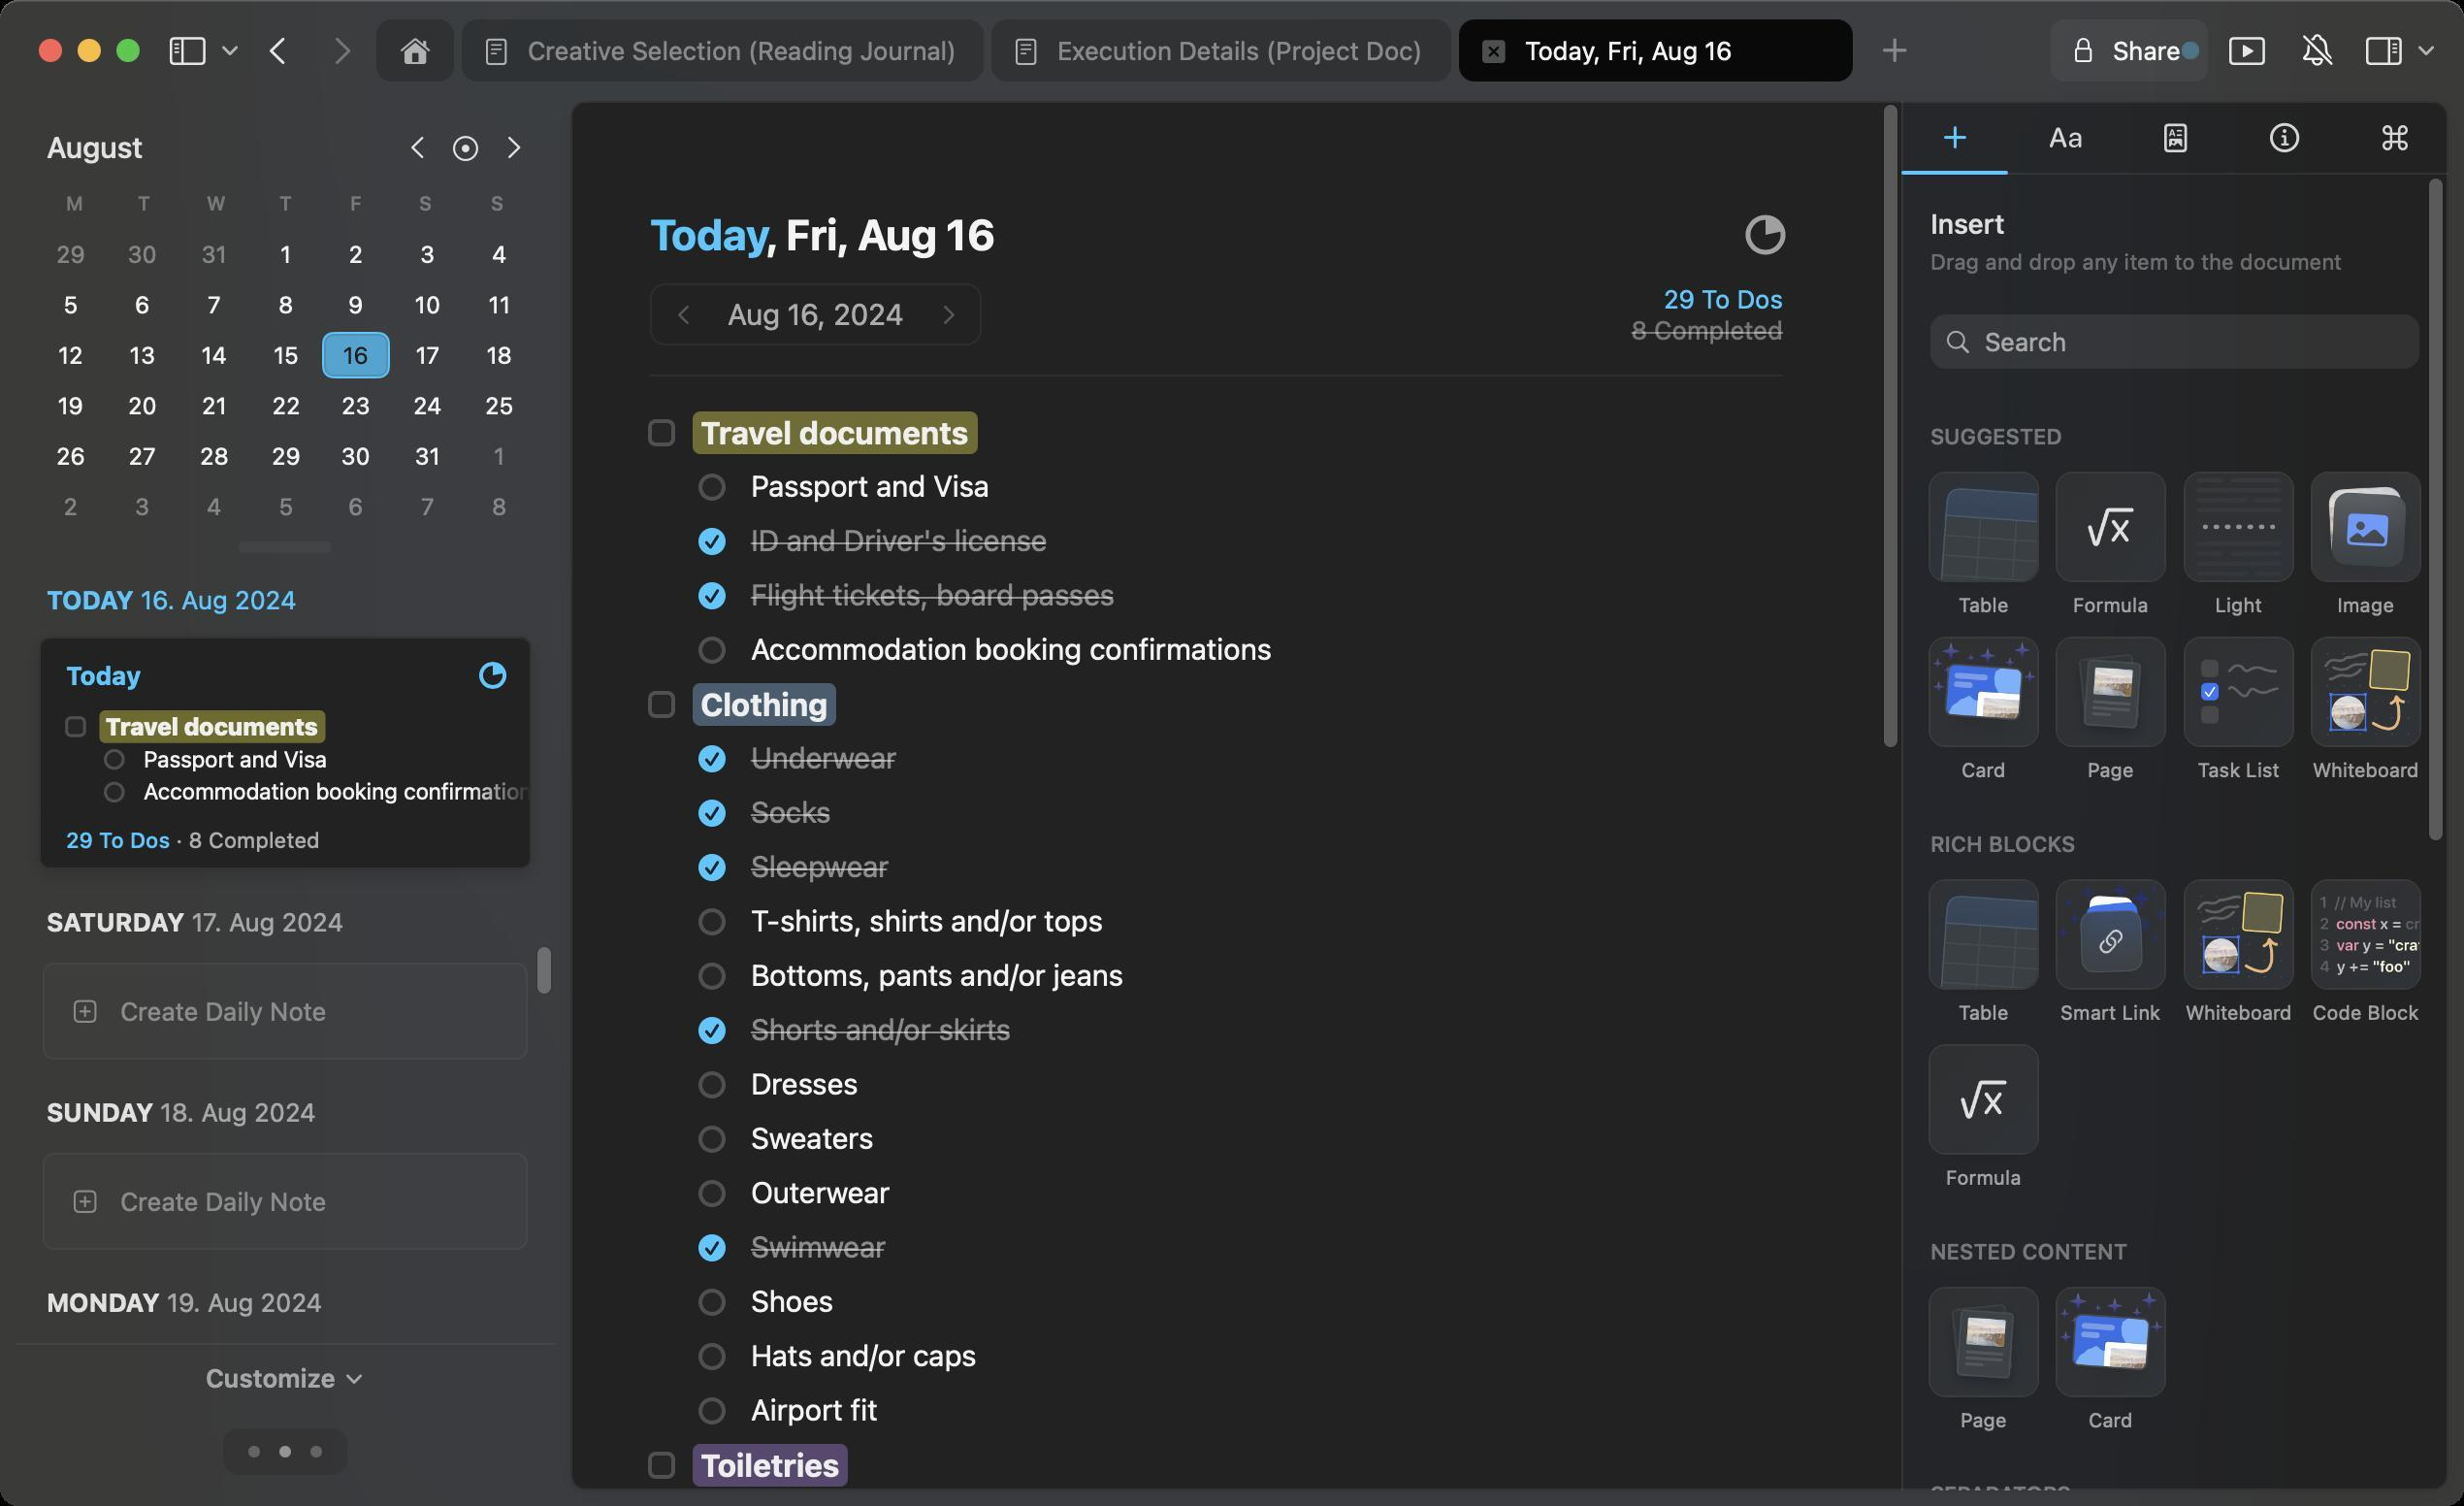
Accessibility tree:
{"name": "2024.08.16", "role": "AXWindow", "description": null, "role_description": "standard window", "value": null, "position": "349.00;84.00", "size": "1270;776", "children": [{"name": null, "role": "AXGroup", "description": null, "role_description": "group", "value": null, "position": "0.00;0.00", "size": "1270;776", "children": [{"name": null, "role": "AXGroup", "description": null, "role_description": "group", "value": null, "position": "0.00;0.00", "size": "1270;776", "children": [{"name": null, "role": "AXButton", "description": null, "role_description": "button", "value": null, "position": "111.00;10.00", "size": "15;32", "children": []}, {"name": null, "role": "AXStaticText", "description": "Creative Selection (Reading Journal)", "role_description": "text", "value": null, "position": "272.00;10.00", "size": "237;32", "children": []}, {"name": null, "role": "AXStaticText", "description": "Execution Details (Project Doc)", "role_description": "text", "value": null, "position": "545.00;10.00", "size": "205;32", "children": []}, {"name": null, "role": "AXStaticText", "description": "Today, Fri, Aug 16", "role_description": "text", "value": null, "position": "786.00;10.00", "size": "139;32", "children": []}, {"name": null, "role": "AXStaticText", "description": "Share", "role_description": "text", "value": null, "position": "1089.00;10.00", "size": "35;32", "children": []}, {"name": null, "role": "AXButton", "description": null, "role_description": "button", "value": null, "position": "1243.00;10.00", "size": "15;32", "children": []}, {"name": null, "role": "AXStaticText", "description": "August", "role_description": "text", "value": null, "position": "24.00;60.00", "size": "50;32", "children": []}, {"name": null, "role": "AXGroup", "description": null, "role_description": "group", "value": null, "position": "294.00;52.00", "size": "968;716", "children": [{"name": null, "role": "AXStaticText", "description": "Today, Fri, Aug 16", "role_description": "text", "value": null, "position": "335.00;108.00", "size": "178;26", "children": []}, {"name": null, "role": "AXStaticText", "description": "Aug 16, 2024", "role_description": "text", "value": null, "position": "375.00;150.00", "size": "91;24", "children": []}, {"name": null, "role": "AXStaticText", "description": "29 To Dos 8 Completed", "role_description": "text", "value": null, "position": "840.00;146.00", "size": "79;32", "children": []}, {"name": null, "role": "AXStaticText", "description": "Insert", "role_description": "text", "value": null, "position": "995.00;106.00", "size": "252;18", "children": []}, {"name": null, "role": "AXStaticText", "description": "Drag and drop any item to the document", "role_description": "text", "value": null, "position": "995.00;128.00", "size": "252;14", "children": []}, {"name": null, "role": "AXTextField", "description": null, "role_description": "text field", "value": "", "position": "995.00;162.00", "size": "252;28", "children": []}, {"name": null, "role": "AXGroup", "description": null, "role_description": "collection", "value": null, "position": "981.00;202.00", "size": "280;1223", "children": [{"name": null, "role": "AXStaticText", "description": "SUGGESTED", "role_description": "text", "value": null, "position": "995.00;218.00", "size": "252;14", "children": []}, {"name": null, "role": "AXGroup", "description": null, "role_description": "group", "value": null, "position": "995.00;244.00", "size": "55;77", "children": [{"name": null, "role": "AXStaticText", "description": "Table", "role_description": "text", "value": null, "position": "995.00;303.00", "size": "55;18", "children": []}]}, {"name": null, "role": "AXGroup", "description": null, "role_description": "group", "value": null, "position": "1060.50;244.00", "size": "55;77", "children": [{"name": null, "role": "AXStaticText", "description": "Formula", "role_description": "text", "value": null, "position": "1060.50;303.00", "size": "55;18", "children": []}]}, {"name": null, "role": "AXGroup", "description": null, "role_description": "group", "value": null, "position": "1126.50;244.00", "size": "55;77", "children": [{"name": null, "role": "AXStaticText", "description": "Light", "role_description": "text", "value": null, "position": "1126.50;303.00", "size": "55;18", "children": []}]}, {"name": null, "role": "AXGroup", "description": null, "role_description": "group", "value": null, "position": "1192.00;244.00", "size": "55;77", "children": [{"name": null, "role": "AXStaticText", "description": "Image", "role_description": "text", "value": null, "position": "1192.00;303.00", "size": "55;18", "children": []}]}, {"name": null, "role": "AXGroup", "description": null, "role_description": "group", "value": null, "position": "995.00;329.00", "size": "55;77", "children": [{"name": null, "role": "AXStaticText", "description": "Card", "role_description": "text", "value": null, "position": "995.00;388.00", "size": "55;18", "children": []}]}, {"name": null, "role": "AXGroup", "description": null, "role_description": "group", "value": null, "position": "1060.50;329.00", "size": "55;77", "children": [{"name": null, "role": "AXStaticText", "description": "Page", "role_description": "text", "value": null, "position": "1060.50;388.00", "size": "55;18", "children": []}]}, {"name": null, "role": "AXGroup", "description": null, "role_description": "group", "value": null, "position": "1126.50;329.00", "size": "55;77", "children": [{"name": null, "role": "AXStaticText", "description": "Task List", "role_description": "text", "value": null, "position": "1126.50;388.00", "size": "55;18", "children": []}]}, {"name": null, "role": "AXGroup", "description": null, "role_description": "group", "value": null, "position": "1192.00;329.00", "size": "55;77", "children": [{"name": null, "role": "AXStaticText", "description": "Whiteboard", "role_description": "text", "value": null, "position": "1192.00;388.00", "size": "55;18", "children": []}]}, {"name": null, "role": "AXStaticText", "description": "RICH BLOCKS", "role_description": "text", "value": null, "position": "995.00;428.00", "size": "252;14", "children": []}, {"name": null, "role": "AXGroup", "description": null, "role_description": "group", "value": null, "position": "995.00;454.00", "size": "55;77", "children": [{"name": null, "role": "AXStaticText", "description": "Table", "role_description": "text", "value": null, "position": "995.00;513.00", "size": "55;18", "children": []}]}, {"name": null, "role": "AXGroup", "description": null, "role_description": "group", "value": null, "position": "1060.50;454.00", "size": "55;77", "children": [{"name": null, "role": "AXStaticText", "description": "Smart Link", "role_description": "text", "value": null, "position": "1060.50;513.00", "size": "55;18", "children": []}]}, {"name": null, "role": "AXGroup", "description": null, "role_description": "group", "value": null, "position": "1126.50;454.00", "size": "55;77", "children": [{"name": null, "role": "AXStaticText", "description": "Whiteboard", "role_description": "text", "value": null, "position": "1126.50;513.00", "size": "55;18", "children": []}]}, {"name": null, "role": "AXGroup", "description": null, "role_description": "group", "value": null, "position": "1192.00;454.00", "size": "55;77", "children": [{"name": null, "role": "AXStaticText", "description": "Code Block", "role_description": "text", "value": null, "position": "1192.00;513.00", "size": "55;18", "children": []}]}, {"name": null, "role": "AXGroup", "description": null, "role_description": "group", "value": null, "position": "995.00;539.00", "size": "55;77", "children": [{"name": null, "role": "AXStaticText", "description": "Formula", "role_description": "text", "value": null, "position": "995.00;598.00", "size": "55;18", "children": []}]}, {"name": null, "role": "AXStaticText", "description": "NESTED CONTENT", "role_description": "text", "value": null, "position": "995.00;638.00", "size": "252;14", "children": []}, {"name": null, "role": "AXGroup", "description": null, "role_description": "group", "value": null, "position": "995.00;664.00", "size": "55;77", "children": [{"name": null, "role": "AXStaticText", "description": "Page", "role_description": "text", "value": null, "position": "995.00;723.00", "size": "55;18", "children": []}]}, {"name": null, "role": "AXGroup", "description": null, "role_description": "group", "value": null, "position": "1060.50;664.00", "size": "55;77", "children": [{"name": null, "role": "AXStaticText", "description": "Card", "role_description": "text", "value": null, "position": "1060.50;723.00", "size": "55;18", "children": []}]}, {"name": null, "role": "AXStaticText", "description": "SEPARATORS", "role_description": "text", "value": null, "position": "995.00;763.00", "size": "252;14", "children": []}, {"name": null, "role": "AXGroup", "description": null, "role_description": "group", "value": null, "position": "995.00;789.00", "size": "55;77", "children": [{"name": null, "role": "AXStaticText", "description": "Extralight", "role_description": "text", "value": null, "position": "995.00;848.00", "size": "55;18", "children": []}]}, {"name": null, "role": "AXGroup", "description": null, "role_description": "group", "value": null, "position": "1060.50;789.00", "size": "55;77", "children": [{"name": null, "role": "AXStaticText", "description": "Light", "role_description": "text", "value": null, "position": "1060.50;848.00", "size": "55;18", "children": []}]}, {"name": null, "role": "AXGroup", "description": null, "role_description": "group", "value": null, "position": "1126.50;789.00", "size": "55;77", "children": [{"name": null, "role": "AXStaticText", "description": "Regular", "role_description": "text", "value": null, "position": "1126.50;848.00", "size": "55;18", "children": []}]}, {"name": null, "role": "AXGroup", "description": null, "role_description": "group", "value": null, "position": "1192.00;789.00", "size": "55;77", "children": [{"name": null, "role": "AXStaticText", "description": "Strong", "role_description": "text", "value": null, "position": "1192.00;848.00", "size": "55;18", "children": []}]}, {"name": null, "role": "AXGroup", "description": null, "role_description": "group", "value": null, "position": "995.00;874.00", "size": "55;77", "children": [{"name": null, "role": "AXStaticText", "description": "Page Break", "role_description": "text", "value": null, "position": "995.00;933.00", "size": "55;18", "children": []}]}, {"name": null, "role": "AXStaticText", "description": "MEDIA", "role_description": "text", "value": null, "position": "995.00;973.00", "size": "252;14", "children": []}, {"name": null, "role": "AXGroup", "description": null, "role_description": "group", "value": null, "position": "995.00;999.00", "size": "55;77", "children": [{"name": null, "role": "AXStaticText", "description": "Image", "role_description": "text", "value": null, "position": "995.00;1058.00", "size": "55;18", "children": []}]}, {"name": null, "role": "AXGroup", "description": null, "role_description": "group", "value": null, "position": "1060.50;999.00", "size": "55;77", "children": [{"name": null, "role": "AXStaticText", "description": "Unsplash", "role_description": "text", "value": null, "position": "1060.50;1058.00", "size": "55;18", "children": []}]}, {"name": null, "role": "AXGroup", "description": null, "role_description": "group", "value": null, "position": "1126.50;999.00", "size": "55;77", "children": [{"name": null, "role": "AXStaticText", "description": "File", "role_description": "text", "value": null, "position": "1126.50;1058.00", "size": "55;18", "children": []}]}, {"name": null, "role": "AXStaticText", "description": "LISTS", "role_description": "text", "value": null, "position": "995.00;1098.00", "size": "252;14", "children": []}, {"name": null, "role": "AXGroup", "description": null, "role_description": "group", "value": null, "position": "995.00;1124.00", "size": "55;77", "children": [{"name": null, "role": "AXStaticText", "description": "Bullet List", "role_description": "text", "value": null, "position": "995.00;1183.00", "size": "55;18", "children": []}]}, {"name": null, "role": "AXGroup", "description": null, "role_description": "group", "value": null, "position": "1060.50;1124.00", "size": "55;77", "children": [{"name": null, "role": "AXStaticText", "description": "Task List", "role_description": "text", "value": null, "position": "1060.50;1183.00", "size": "55;18", "children": []}]}, {"name": null, "role": "AXGroup", "description": null, "role_description": "group", "value": null, "position": "1126.50;1124.00", "size": "55;77", "children": [{"name": null, "role": "AXStaticText", "description": "Toggle List", "role_description": "text", "value": null, "position": "1126.50;1183.00", "size": "55;18", "children": []}]}, {"name": null, "role": "AXGroup", "description": null, "role_description": "group", "value": null, "position": "1192.00;1124.00", "size": "55;77", "children": [{"name": null, "role": "AXStaticText", "description": "Numbered List", "role_description": "text", "value": null, "position": "1192.00;1183.00", "size": "55;18", "children": []}]}, {"name": null, "role": "AXStaticText", "description": "TEXT STYLES", "role_description": "text", "value": null, "position": "995.00;1223.00", "size": "252;14", "children": []}, {"name": null, "role": "AXGroup", "description": null, "role_description": "group", "value": null, "position": "995.00;1249.00", "size": "55;77", "children": [{"name": null, "role": "AXStaticText", "description": "Title", "role_description": "text", "value": null, "position": "995.00;1308.00", "size": "55;18", "children": []}]}, {"name": null, "role": "AXGroup", "description": null, "role_description": "group", "value": null, "position": "1060.50;1249.00", "size": "55;77", "children": [{"name": null, "role": "AXStaticText", "description": "Subtitle", "role_description": "text", "value": null, "position": "1060.50;1308.00", "size": "55;18", "children": []}]}, {"name": null, "role": "AXGroup", "description": null, "role_description": "group", "value": null, "position": "1126.50;1249.00", "size": "55;77", "children": [{"name": null, "role": "AXStaticText", "description": "Heading", "role_description": "text", "value": null, "position": "1126.50;1308.00", "size": "55;18", "children": []}]}, {"name": null, "role": "AXGroup", "description": null, "role_description": "group", "value": null, "position": "1192.00;1249.00", "size": "55;77", "children": [{"name": null, "role": "AXStaticText", "description": "Strong", "role_description": "text", "value": null, "position": "1192.00;1308.00", "size": "55;18", "children": []}]}, {"name": null, "role": "AXGroup", "description": null, "role_description": "group", "value": null, "position": "995.00;1334.00", "size": "55;77", "children": [{"name": null, "role": "AXStaticText", "description": "Body", "role_description": "text", "value": null, "position": "995.00;1393.00", "size": "55;18", "children": []}]}, {"name": null, "role": "AXGroup", "description": null, "role_description": "group", "value": null, "position": "1060.50;1334.00", "size": "55;77", "children": [{"name": null, "role": "AXStaticText", "description": "Caption", "role_description": "text", "value": null, "position": "1060.50;1393.00", "size": "55;18", "children": []}]}]}]}, {"name": null, "role": "AXStaticText", "description": "Today, Fri, Aug 16", "role_description": "text", "value": null, "position": "352.00;73.00", "size": "212;16", "children": []}, {"name": null, "role": "AXStaticText", "description": "M", "role_description": "text", "value": null, "position": "20.00;92.00", "size": "37;26", "children": []}, {"name": null, "role": "AXStaticText", "description": "T", "role_description": "text", "value": null, "position": "56.00;92.00", "size": "37;26", "children": []}, {"name": null, "role": "AXStaticText", "description": "W", "role_description": "text", "value": null, "position": "93.00;92.00", "size": "37;26", "children": []}, {"name": null, "role": "AXStaticText", "description": "T", "role_description": "text", "value": null, "position": "129.00;92.00", "size": "37;26", "children": []}, {"name": null, "role": "AXStaticText", "description": "F", "role_description": "text", "value": null, "position": "165.00;92.00", "size": "37;26", "children": []}, {"name": null, "role": "AXStaticText", "description": "S", "role_description": "text", "value": null, "position": "201.00;92.00", "size": "37;26", "children": []}, {"name": null, "role": "AXStaticText", "description": "S", "role_description": "text", "value": null, "position": "238.00;92.00", "size": "37;26", "children": []}, {"name": null, "role": "AXStaticText", "description": "29", "role_description": "text", "value": null, "position": "19.00;119.00", "size": "35;24", "children": []}, {"name": null, "role": "AXStaticText", "description": "30", "role_description": "text", "value": null, "position": "56.00;119.00", "size": "35;24", "children": []}, {"name": null, "role": "AXStaticText", "description": "31", "role_description": "text", "value": null, "position": "93.00;119.00", "size": "35;24", "children": []}, {"name": null, "role": "AXStaticText", "description": "1", "role_description": "text", "value": null, "position": "130.00;119.00", "size": "35;24", "children": []}, {"name": null, "role": "AXStaticText", "description": "2", "role_description": "text", "value": null, "position": "166.00;119.00", "size": "35;24", "children": []}, {"name": null, "role": "AXStaticText", "description": "3", "role_description": "text", "value": null, "position": "203.00;119.00", "size": "35;24", "children": []}, {"name": null, "role": "AXStaticText", "description": "4", "role_description": "text", "value": null, "position": "240.00;119.00", "size": "35;24", "children": []}, {"name": null, "role": "AXStaticText", "description": "5", "role_description": "text", "value": null, "position": "19.00;145.00", "size": "35;24", "children": []}, {"name": null, "role": "AXStaticText", "description": "6", "role_description": "text", "value": null, "position": "56.00;145.00", "size": "35;24", "children": []}, {"name": null, "role": "AXStaticText", "description": "7", "role_description": "text", "value": null, "position": "93.00;145.00", "size": "35;24", "children": []}, {"name": null, "role": "AXStaticText", "description": "8", "role_description": "text", "value": null, "position": "130.00;145.00", "size": "35;24", "children": []}, {"name": null, "role": "AXStaticText", "description": "9", "role_description": "text", "value": null, "position": "166.00;145.00", "size": "35;24", "children": []}, {"name": null, "role": "AXStaticText", "description": "10", "role_description": "text", "value": null, "position": "203.00;145.00", "size": "35;24", "children": []}, {"name": null, "role": "AXStaticText", "description": "11", "role_description": "text", "value": null, "position": "240.00;145.00", "size": "35;24", "children": []}, {"name": null, "role": "AXStaticText", "description": "12", "role_description": "text", "value": null, "position": "19.00;171.00", "size": "35;24", "children": []}, {"name": null, "role": "AXStaticText", "description": "13", "role_description": "text", "value": null, "position": "56.00;171.00", "size": "35;24", "children": []}, {"name": null, "role": "AXStaticText", "description": "14", "role_description": "text", "value": null, "position": "93.00;171.00", "size": "35;24", "children": []}, {"name": null, "role": "AXStaticText", "description": "15", "role_description": "text", "value": null, "position": "130.00;171.00", "size": "35;24", "children": []}, {"name": null, "role": "AXStaticText", "description": "16", "role_description": "text", "value": null, "position": "166.00;171.00", "size": "35;24", "children": []}, {"name": null, "role": "AXStaticText", "description": "17", "role_description": "text", "value": null, "position": "203.00;171.00", "size": "35;24", "children": []}, {"name": null, "role": "AXStaticText", "description": "18", "role_description": "text", "value": null, "position": "240.00;171.00", "size": "35;24", "children": []}, {"name": null, "role": "AXStaticText", "description": "19", "role_description": "text", "value": null, "position": "19.00;197.00", "size": "35;24", "children": []}, {"name": null, "role": "AXStaticText", "description": "20", "role_description": "text", "value": null, "position": "56.00;197.00", "size": "35;24", "children": []}, {"name": null, "role": "AXStaticText", "description": "21", "role_description": "text", "value": null, "position": "93.00;197.00", "size": "35;24", "children": []}, {"name": null, "role": "AXStaticText", "description": "22", "role_description": "text", "value": null, "position": "130.00;197.00", "size": "35;24", "children": []}, {"name": null, "role": "AXStaticText", "description": "23", "role_description": "text", "value": null, "position": "166.00;197.00", "size": "35;24", "children": []}, {"name": null, "role": "AXStaticText", "description": "24", "role_description": "text", "value": null, "position": "203.00;197.00", "size": "35;24", "children": []}, {"name": null, "role": "AXStaticText", "description": "25", "role_description": "text", "value": null, "position": "240.00;197.00", "size": "35;24", "children": []}, {"name": null, "role": "AXStaticText", "description": "26", "role_description": "text", "value": null, "position": "19.00;223.00", "size": "35;24", "children": []}, {"name": null, "role": "AXStaticText", "description": "27", "role_description": "text", "value": null, "position": "56.00;223.00", "size": "35;24", "children": []}, {"name": null, "role": "AXStaticText", "description": "28", "role_description": "text", "value": null, "position": "93.00;223.00", "size": "35;24", "children": []}, {"name": null, "role": "AXStaticText", "description": "29", "role_description": "text", "value": null, "position": "130.00;223.00", "size": "35;24", "children": []}, {"name": null, "role": "AXStaticText", "description": "30", "role_description": "text", "value": null, "position": "166.00;223.00", "size": "35;24", "children": []}, {"name": null, "role": "AXStaticText", "description": "31", "role_description": "text", "value": null, "position": "203.00;223.00", "size": "35;24", "children": []}, {"name": null, "role": "AXStaticText", "description": "1", "role_description": "text", "value": null, "position": "240.00;223.00", "size": "35;24", "children": []}, {"name": null, "role": "AXStaticText", "description": "2", "role_description": "text", "value": null, "position": "19.00;249.00", "size": "35;24", "children": []}, {"name": null, "role": "AXStaticText", "description": "3", "role_description": "text", "value": null, "position": "56.00;249.00", "size": "35;24", "children": []}, {"name": null, "role": "AXStaticText", "description": "4", "role_description": "text", "value": null, "position": "93.00;249.00", "size": "35;24", "children": []}, {"name": null, "role": "AXStaticText", "description": "5", "role_description": "text", "value": null, "position": "130.00;249.00", "size": "35;24", "children": []}, {"name": null, "role": "AXStaticText", "description": "6", "role_description": "text", "value": null, "position": "166.00;249.00", "size": "35;24", "children": []}, {"name": null, "role": "AXStaticText", "description": "7", "role_description": "text", "value": null, "position": "203.00;249.00", "size": "35;24", "children": []}, {"name": null, "role": "AXStaticText", "description": "8", "role_description": "text", "value": null, "position": "240.00;249.00", "size": "35;24", "children": []}, {"name": null, "role": "AXStaticText", "description": "A few minutes ago", "role_description": "text", "value": null, "position": "352.00;92.00", "size": "212;15", "children": []}, {"name": null, "role": "AXTabGroup", "description": null, "role_description": "tab group", "value": null, "position": "314.00;132.00", "size": "254;28", "children": [{"name": null, "role": "AXRadioButton", "description": "List", "role_description": "tab", "value": 0, "position": "314.00;132.00", "size": "62;28", "children": []}, {"name": null, "role": "AXRadioButton", "description": "selected", "role_description": "tab", "value": 1, "position": "377.00;132.00", "size": "63;28", "children": []}, {"name": null, "role": "AXRadioButton", "description": "attachements", "role_description": "tab", "value": 0, "position": "441.00;132.00", "size": "62;28", "children": []}, {"name": null, "role": "AXRadioButton", "description": "search document", "role_description": "tab", "value": 0, "position": "504.00;132.00", "size": "64;28", "children": []}]}, {"name": null, "role": "AXStaticText", "description": "Tasks", "role_description": "text", "value": null, "position": "316.00;176.00", "size": "224;16", "children": []}, {"name": null, "role": "AXButton", "description": null, "role_description": "button", "value": null, "position": "542.00;176.00", "size": "24;16", "children": []}, {"name": null, "role": "AXGroup", "description": null, "role_description": "collection", "value": null, "position": "294.00;200.00", "size": "286;576", "children": [{"name": null, "role": "AXGroup", "description": null, "role_description": "group", "value": null, "position": "308.00;200.00", "size": "262;48", "children": [{"name": null, "role": "AXStaticText", "description": "Today, Fri, Aug 16", "role_description": "text", "value": null, "position": "316.00;211.00", "size": "110;22", "children": []}]}, {"name": null, "role": "AXGroup", "description": null, "role_description": "group", "value": null, "position": "308.00;248.00", "size": "262;28", "children": [{"name": null, "role": "AXStaticText", "description": "Travel documents", "role_description": "text", "value": null, "position": "340.00;248.00", "size": "222;28", "children": []}]}, {"name": null, "role": "AXGroup", "description": null, "role_description": "group", "value": null, "position": "308.00;276.00", "size": "262;28", "children": [{"name": null, "role": "AXStaticText", "description": "Passport and Visa", "role_description": "text", "value": null, "position": "340.00;276.00", "size": "222;28", "children": []}]}, {"name": null, "role": "AXGroup", "description": null, "role_description": "group", "value": null, "position": "308.00;304.00", "size": "262;28", "children": [{"name": null, "role": "AXStaticText", "description": "ID and Driver's license", "role_description": "text", "value": null, "position": "340.00;304.00", "size": "222;28", "children": []}]}, {"name": null, "role": "AXGroup", "description": null, "role_description": "group", "value": null, "position": "308.00;332.00", "size": "262;28", "children": [{"name": null, "role": "AXStaticText", "description": "Flight tickets, board passes", "role_description": "text", "value": null, "position": "340.00;332.00", "size": "222;28", "children": []}]}, {"name": null, "role": "AXGroup", "description": null, "role_description": "group", "value": null, "position": "308.00;360.00", "size": "262;28", "children": [{"name": null, "role": "AXStaticText", "description": "Accommodation booking confirmations", "role_description": "text", "value": null, "position": "340.00;360.00", "size": "222;28", "children": []}]}, {"name": null, "role": "AXGroup", "description": null, "role_description": "group", "value": null, "position": "308.00;388.00", "size": "262;28", "children": [{"name": null, "role": "AXStaticText", "description": "Clothing", "role_description": "text", "value": null, "position": "340.00;388.00", "size": "222;28", "children": []}]}, {"name": null, "role": "AXGroup", "description": null, "role_description": "group", "value": null, "position": "308.00;416.00", "size": "262;28", "children": [{"name": null, "role": "AXStaticText", "description": "Underwear", "role_description": "text", "value": null, "position": "340.00;416.00", "size": "222;28", "children": []}]}, {"name": null, "role": "AXGroup", "description": null, "role_description": "group", "value": null, "position": "308.00;444.00", "size": "262;28", "children": [{"name": null, "role": "AXStaticText", "description": "Socks", "role_description": "text", "value": null, "position": "340.00;444.00", "size": "222;28", "children": []}]}, {"name": null, "role": "AXGroup", "description": null, "role_description": "group", "value": null, "position": "308.00;472.00", "size": "262;28", "children": [{"name": null, "role": "AXStaticText", "description": "Sleepwear", "role_description": "text", "value": null, "position": "340.00;472.00", "size": "222;28", "children": []}]}, {"name": null, "role": "AXGroup", "description": null, "role_description": "group", "value": null, "position": "308.00;500.00", "size": "262;28", "children": [{"name": null, "role": "AXStaticText", "description": "T-shirts, shirts and/or tops", "role_description": "text", "value": null, "position": "340.00;500.00", "size": "222;28", "children": []}]}, {"name": null, "role": "AXGroup", "description": null, "role_description": "group", "value": null, "position": "308.00;528.00", "size": "262;28", "children": [{"name": null, "role": "AXStaticText", "description": "Bottoms, pants and/or jeans", "role_description": "text", "value": null, "position": "340.00;528.00", "size": "222;28", "children": []}]}, {"name": null, "role": "AXGroup", "description": null, "role_description": "group", "value": null, "position": "308.00;556.00", "size": "262;28", "children": [{"name": null, "role": "AXStaticText", "description": "Shorts and/or skirts", "role_description": "text", "value": null, "position": "340.00;556.00", "size": "222;28", "children": []}]}, {"name": null, "role": "AXGroup", "description": null, "role_description": "group", "value": null, "position": "308.00;584.00", "size": "262;28", "children": [{"name": null, "role": "AXStaticText", "description": "Dresses", "role_description": "text", "value": null, "position": "340.00;584.00", "size": "222;28", "children": []}]}, {"name": null, "role": "AXGroup", "description": null, "role_description": "group", "value": null, "position": "308.00;612.00", "size": "262;28", "children": [{"name": null, "role": "AXStaticText", "description": "Sweaters", "role_description": "text", "value": null, "position": "340.00;612.00", "size": "222;28", "children": []}]}, {"name": null, "role": "AXGroup", "description": null, "role_description": "group", "value": null, "position": "308.00;640.00", "size": "262;28", "children": [{"name": null, "role": "AXStaticText", "description": "Outerwear", "role_description": "text", "value": null, "position": "340.00;640.00", "size": "222;28", "children": []}]}, {"name": null, "role": "AXGroup", "description": null, "role_description": "group", "value": null, "position": "308.00;668.00", "size": "262;28", "children": [{"name": null, "role": "AXStaticText", "description": "Swimwear", "role_description": "text", "value": null, "position": "340.00;668.00", "size": "222;28", "children": []}]}, {"name": null, "role": "AXGroup", "description": null, "role_description": "group", "value": null, "position": "308.00;696.00", "size": "262;28", "children": [{"name": null, "role": "AXStaticText", "description": "Shoes", "role_description": "text", "value": null, "position": "340.00;696.00", "size": "222;28", "children": []}]}, {"name": null, "role": "AXGroup", "description": null, "role_description": "group", "value": null, "position": "308.00;724.00", "size": "262;28", "children": [{"name": null, "role": "AXStaticText", "description": "Hats and/or caps", "role_description": "text", "value": null, "position": "340.00;724.00", "size": "222;28", "children": []}]}, {"name": null, "role": "AXGroup", "description": null, "role_description": "group", "value": null, "position": "308.00;752.00", "size": "262;28", "children": [{"name": null, "role": "AXStaticText", "description": "Airport fit", "role_description": "text", "value": null, "position": "340.00;752.00", "size": "222;28", "children": []}]}]}, {"name": null, "role": "AXGroup", "description": null, "role_description": "collection", "value": null, "position": "8.00;294.00", "size": "278;398", "children": [{"name": null, "role": "AXStaticText", "description": "TODAY 16. Aug 2024", "role_description": "text", "value": null, "position": "24.00;294.00", "size": "246;30", "children": []}, {"name": null, "role": "AXGroup", "description": null, "role_description": "group", "value": null, "position": "8.00;324.00", "size": "278;132", "children": [{"name": null, "role": "AXStaticText", "description": "Today", "role_description": "text", "value": null, "position": "34.00;340.00", "size": "210;16", "children": []}, {"name": null, "role": "AXStaticText", "description": "29 To Dos · 8 Completed", "role_description": "text", "value": null, "position": "34.00;423.00", "size": "226;20", "children": []}]}, {"name": null, "role": "AXStaticText", "description": "SATURDAY 17. Aug 2024", "role_description": "text", "value": null, "position": "24.00;460.00", "size": "246;30", "children": []}, {"name": null, "role": "AXGroup", "description": null, "role_description": "group", "value": null, "position": "8.00;490.00", "size": "278;64", "children": [{"name": null, "role": "AXStaticText", "description": "Create Daily Note", "role_description": "text", "value": null, "position": "62.00;496.00", "size": "202;50", "children": []}]}, {"name": null, "role": "AXStaticText", "description": "SUNDAY 18. Aug 2024", "role_description": "text", "value": null, "position": "24.00;558.00", "size": "246;30", "children": []}, {"name": null, "role": "AXGroup", "description": null, "role_description": "group", "value": null, "position": "8.00;588.00", "size": "278;64", "children": [{"name": null, "role": "AXStaticText", "description": "Create Daily Note", "role_description": "text", "value": null, "position": "62.00;594.00", "size": "202;50", "children": []}]}, {"name": null, "role": "AXStaticText", "description": "MONDAY 19. Aug 2024", "role_description": "text", "value": null, "position": "24.00;656.00", "size": "246;30", "children": []}, {"name": null, "role": "AXGroup", "description": null, "role_description": "group", "value": null, "position": "8.00;686.00", "size": "278;64", "children": [{"name": null, "role": "AXStaticText", "description": "Create Daily Note", "role_description": "text", "value": null, "position": "62.00;692.00", "size": "202;50", "children": []}]}]}, {"name": null, "role": "AXStaticText", "description": "Customize", "role_description": "text", "value": null, "position": "106.00;692.00", "size": "67;36", "children": []}]}]}, {"name": null, "role": "AXToolbar", "description": null, "role_description": "toolbar", "value": null, "position": "0.00;0.00", "size": "1270;52", "children": []}, {"name": null, "role": "AXButton", "description": null, "role_description": "close button", "value": null, "position": "19.00;18.00", "size": "14;16", "children": []}, {"name": null, "role": "AXButton", "description": null, "role_description": "full screen button", "value": null, "position": "59.00;18.00", "size": "14;16", "children": [{"name": null, "role": "AXGroup", "description": null, "role_description": "group", "value": null, "position": "59.00;18.00", "size": "14;16", "children": [{"name": null, "role": "AXGroup", "description": null, "role_description": "group", "value": null, "position": "59.00;18.00", "size": "14;16", "children": []}]}]}, {"name": null, "role": "AXButton", "description": null, "role_description": "minimize button", "value": null, "position": "39.00;18.00", "size": "14;16", "children": []}]}